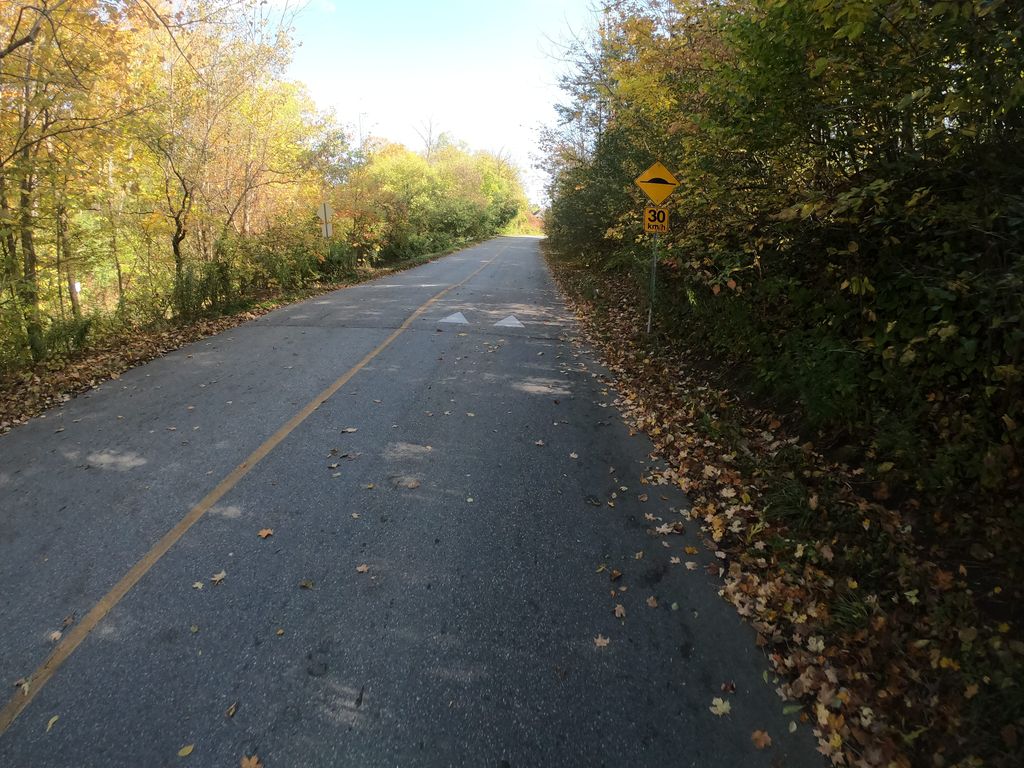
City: kitchener-waterloo